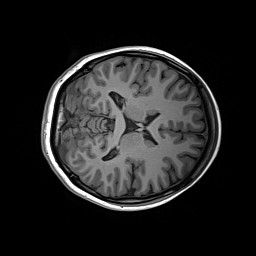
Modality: T1w
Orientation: axial
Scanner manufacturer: siemens
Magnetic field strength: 3 T
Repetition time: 2.2 s
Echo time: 0.00244 s